Question: Say I've got a very intensive programatic task to complete, 'big task', which can broken down into smaller well-defined sub-tasks:
- 'big task'- 'small task 1'- 'tiny task 1'- 'tiny task 2'- '...'- 'small task 2'- '...'- '...'
Each sub-task takes data from the parent task, runs the relevant calculations, and then returns the result to the parent, and so on through the tree until 'big task' is completed.
I'm still learning about the module/mediator/facade pattern, but as far as I understand, the architecture would look like this:

Parent tasks would publish instructions (which sub-tasks hear), and sub-tasks would publish their results on completion (which parent tasks would hear).
Is my understanding correct? <URL>'s explanations have been immensly helpful, but he doesn't talk too much about modules that are for complex series of calculations. Maybe there's a better design pattern for this type of project? Thanks.
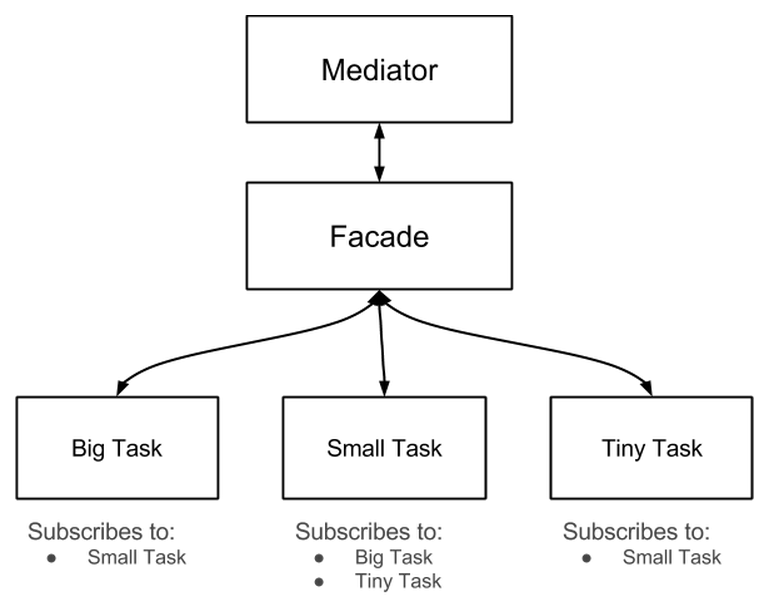
Answer: Are you sure you really need to use so much design patterns here?
If you have just a series of nested isolated tasks, why not to structure them like <URL>?
You may have one abstract Task class, which allows itself to have children. There can be no children also. This class may have also calc() function, that starts children for calculations if needed, combines results and returns some value to parent. You will have to abstract some logic into Task, but such scheme will allow you to lower complexity.
You will then have specific descendants of Task to perform calculations of different kinds. You can store configuration of such tasks in JSON or XML file.
Using various patterns looks very beautiful and cool, but if their use is not needed at all...
Do I miss something?